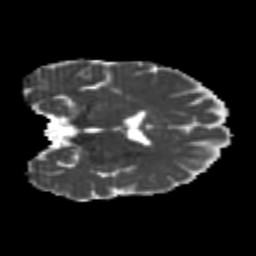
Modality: MD
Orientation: coronal
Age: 21
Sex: female
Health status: healthy
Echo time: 0.074 s